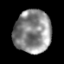
Tissue: lung
Cell type: Epithelial cells
Senescence score: 0.238
Nuclear area (px): 1559
Mean DAPI intensity: 137.524